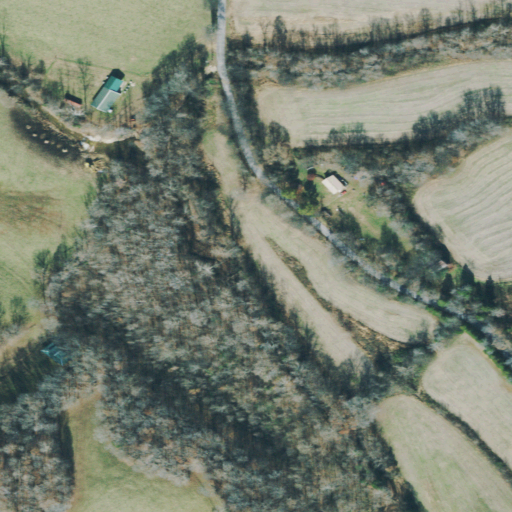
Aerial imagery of valley in Tennessee named Wyatt Hollow containing deciduous forest, pasture, cultivated crops, open development, and mixed forest